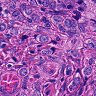
Metastatic tissue present: yes